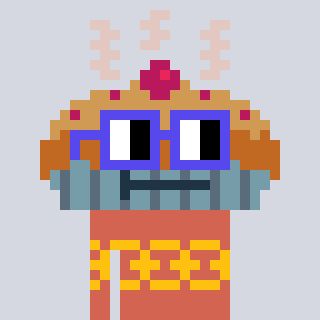
a pixel art character with square blue glasses, a pie-shaped head and a peachy-colored body on a cool background